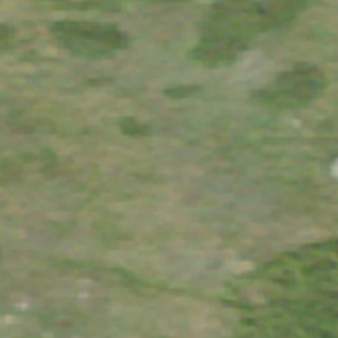
Label: other